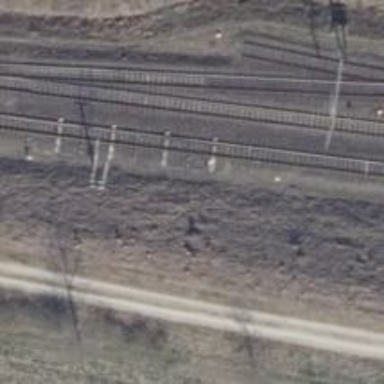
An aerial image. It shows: Railway switch with the turnout on the right side.